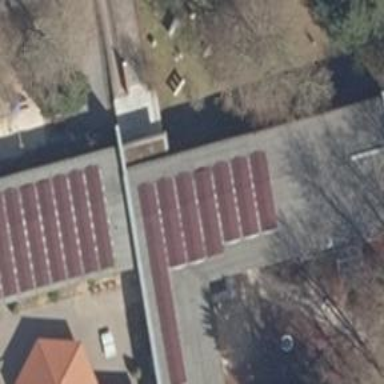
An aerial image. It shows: Kindergarten.